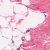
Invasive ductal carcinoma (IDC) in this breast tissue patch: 0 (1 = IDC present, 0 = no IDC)